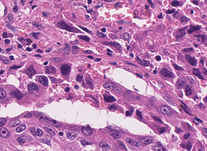
Tumor epithelial tissue: yes
Tumor-associated stroma tissue: no
Normal tissue: no